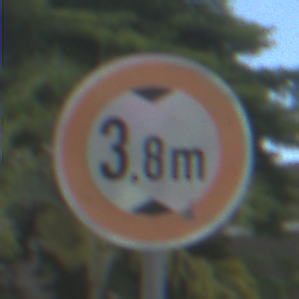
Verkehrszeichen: TatsaechlicheHoehe
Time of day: MorningAfternoon
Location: Outdoor (Suburban)
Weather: PartlyCloudy
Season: NotSpecified
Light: Natural